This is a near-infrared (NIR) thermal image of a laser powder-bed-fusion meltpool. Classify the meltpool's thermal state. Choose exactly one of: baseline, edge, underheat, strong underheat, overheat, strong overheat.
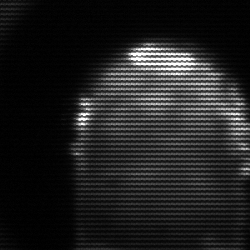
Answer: baseline